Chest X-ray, PA view. Patient: 28 years old, sex M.
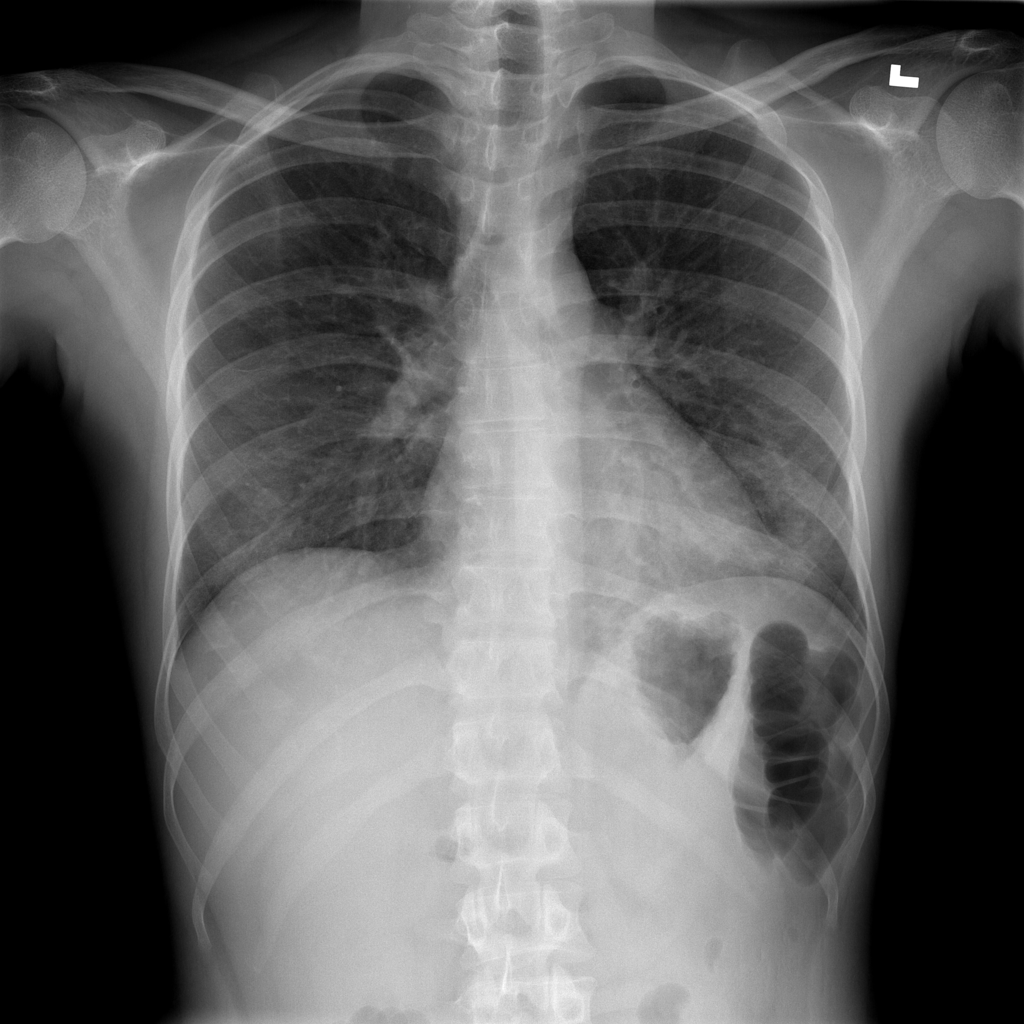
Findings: No Finding